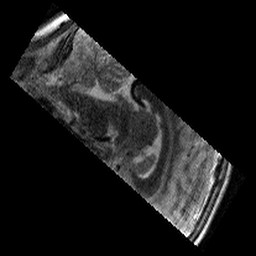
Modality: T2w
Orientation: sagittal
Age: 10
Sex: male
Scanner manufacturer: siemens
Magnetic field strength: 3 T
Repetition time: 9.23 s
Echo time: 0.067 s